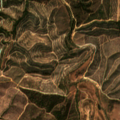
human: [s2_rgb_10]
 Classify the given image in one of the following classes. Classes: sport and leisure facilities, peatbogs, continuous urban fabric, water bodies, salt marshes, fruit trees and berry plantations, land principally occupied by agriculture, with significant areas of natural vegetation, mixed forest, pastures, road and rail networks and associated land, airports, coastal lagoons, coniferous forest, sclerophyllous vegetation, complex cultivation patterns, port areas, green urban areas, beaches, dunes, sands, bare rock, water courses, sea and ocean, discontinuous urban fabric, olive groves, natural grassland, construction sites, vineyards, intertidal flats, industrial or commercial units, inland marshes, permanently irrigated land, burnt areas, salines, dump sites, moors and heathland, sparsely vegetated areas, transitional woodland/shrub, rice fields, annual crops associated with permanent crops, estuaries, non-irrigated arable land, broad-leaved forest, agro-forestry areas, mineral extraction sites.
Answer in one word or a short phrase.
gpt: complex cultivation patterns, transitional woodland/shrub